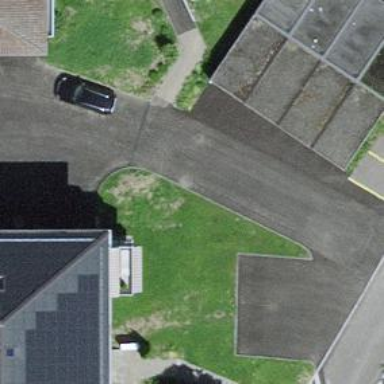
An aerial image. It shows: Garage.